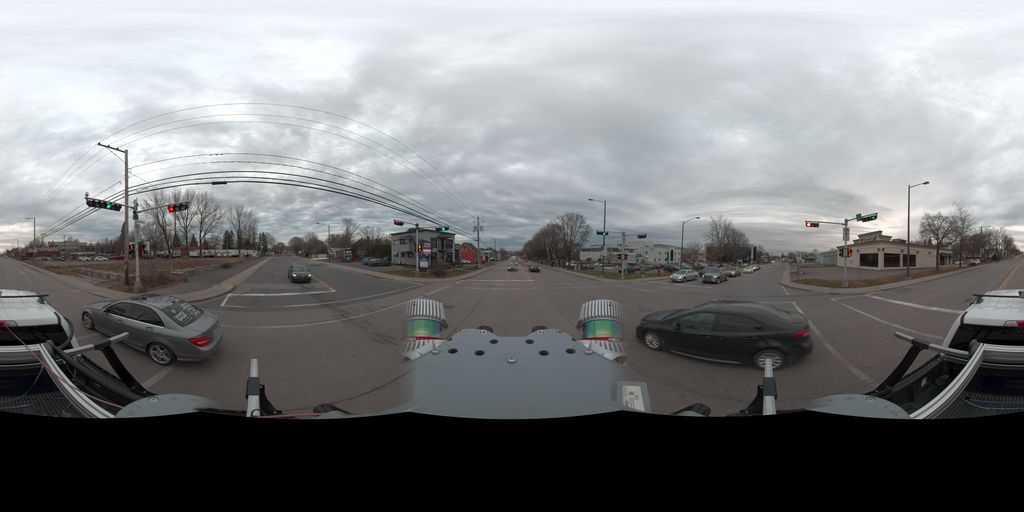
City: quebec_city